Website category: sports
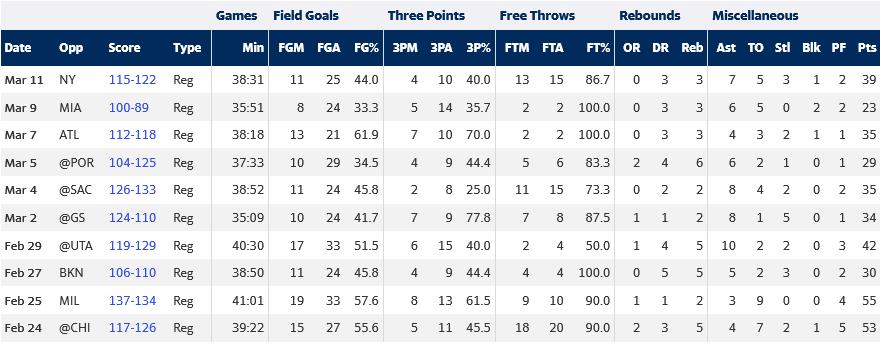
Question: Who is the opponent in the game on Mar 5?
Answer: POR

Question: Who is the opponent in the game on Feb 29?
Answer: UTA

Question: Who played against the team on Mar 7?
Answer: ATL

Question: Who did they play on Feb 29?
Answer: UTA

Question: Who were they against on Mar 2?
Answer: GS

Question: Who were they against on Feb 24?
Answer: CHI

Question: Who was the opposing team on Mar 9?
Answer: MIA

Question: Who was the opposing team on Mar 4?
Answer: SAC

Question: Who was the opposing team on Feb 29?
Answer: UTA

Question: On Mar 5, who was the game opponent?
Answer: POR

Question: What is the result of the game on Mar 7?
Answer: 112-118

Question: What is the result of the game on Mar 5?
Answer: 104-125

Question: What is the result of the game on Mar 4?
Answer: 126-133

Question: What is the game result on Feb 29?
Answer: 119-129

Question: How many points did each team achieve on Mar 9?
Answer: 100-89

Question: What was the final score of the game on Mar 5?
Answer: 104-125

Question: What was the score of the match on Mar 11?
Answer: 115-122

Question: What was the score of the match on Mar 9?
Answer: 100-89

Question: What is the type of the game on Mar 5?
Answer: Reg

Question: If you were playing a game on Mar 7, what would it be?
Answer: Reg

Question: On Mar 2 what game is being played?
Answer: Reg

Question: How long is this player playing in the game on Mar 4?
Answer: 38:52

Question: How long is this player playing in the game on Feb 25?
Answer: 41:01

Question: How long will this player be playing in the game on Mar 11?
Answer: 38:31

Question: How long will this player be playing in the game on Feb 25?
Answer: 41:01

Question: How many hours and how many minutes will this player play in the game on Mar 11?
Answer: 38:31

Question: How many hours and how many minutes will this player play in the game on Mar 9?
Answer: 35:51

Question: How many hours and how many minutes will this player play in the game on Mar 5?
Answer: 37:33

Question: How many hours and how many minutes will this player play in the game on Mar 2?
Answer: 35:09

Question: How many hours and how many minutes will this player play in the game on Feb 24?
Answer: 39:22

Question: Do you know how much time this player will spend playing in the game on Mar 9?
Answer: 35:51

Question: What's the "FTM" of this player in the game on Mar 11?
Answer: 13

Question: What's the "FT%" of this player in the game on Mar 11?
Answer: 86.7

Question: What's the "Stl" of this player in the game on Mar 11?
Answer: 3

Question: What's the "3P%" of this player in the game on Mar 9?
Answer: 35.7

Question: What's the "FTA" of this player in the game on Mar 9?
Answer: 2

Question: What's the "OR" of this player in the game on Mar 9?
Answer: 0

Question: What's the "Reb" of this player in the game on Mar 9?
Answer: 3

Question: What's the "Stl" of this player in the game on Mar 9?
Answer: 0

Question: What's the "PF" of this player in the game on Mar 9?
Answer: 2

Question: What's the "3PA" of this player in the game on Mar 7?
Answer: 10

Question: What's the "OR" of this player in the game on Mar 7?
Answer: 0

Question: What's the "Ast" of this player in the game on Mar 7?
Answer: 4

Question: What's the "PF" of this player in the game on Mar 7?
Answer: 1

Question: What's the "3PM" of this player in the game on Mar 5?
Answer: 4

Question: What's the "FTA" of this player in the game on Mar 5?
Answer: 6

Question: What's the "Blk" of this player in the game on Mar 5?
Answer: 0

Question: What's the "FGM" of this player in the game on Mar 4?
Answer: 11

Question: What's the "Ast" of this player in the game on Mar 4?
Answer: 8

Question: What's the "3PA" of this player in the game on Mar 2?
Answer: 9

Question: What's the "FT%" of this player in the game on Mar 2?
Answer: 87.5

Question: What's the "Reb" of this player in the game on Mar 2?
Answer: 2

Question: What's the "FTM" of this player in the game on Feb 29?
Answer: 2

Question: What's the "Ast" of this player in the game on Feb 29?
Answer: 10

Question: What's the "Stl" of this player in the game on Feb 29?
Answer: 2

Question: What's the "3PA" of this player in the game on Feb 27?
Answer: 9

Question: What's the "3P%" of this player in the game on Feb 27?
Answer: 44.4

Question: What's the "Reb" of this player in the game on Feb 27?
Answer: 5

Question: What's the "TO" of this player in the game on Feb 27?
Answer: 2

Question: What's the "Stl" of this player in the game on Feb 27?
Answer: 3

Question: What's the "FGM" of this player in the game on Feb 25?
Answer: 19

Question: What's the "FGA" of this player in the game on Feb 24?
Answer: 27

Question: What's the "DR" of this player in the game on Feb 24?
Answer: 3

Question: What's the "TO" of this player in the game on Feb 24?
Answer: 7